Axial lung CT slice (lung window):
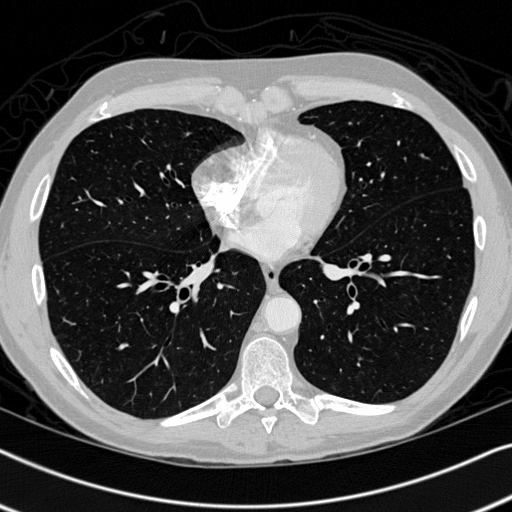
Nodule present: no